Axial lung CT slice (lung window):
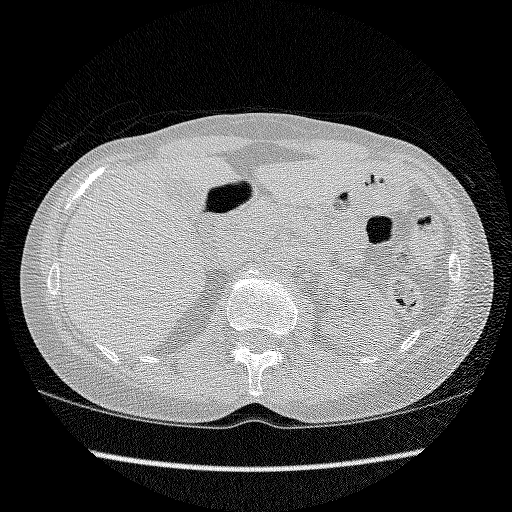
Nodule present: no